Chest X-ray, PA view. Patient: 32 years old, sex M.
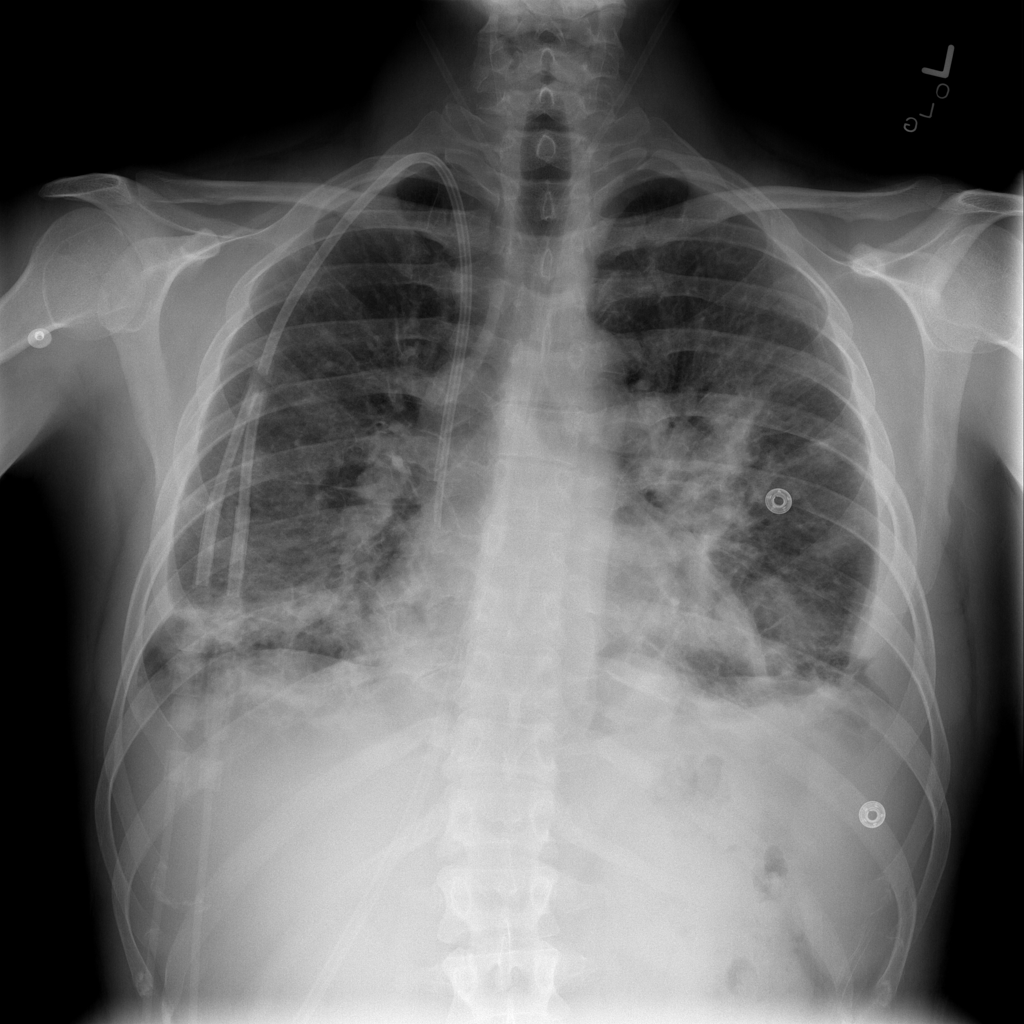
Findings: Effusion, Nodule